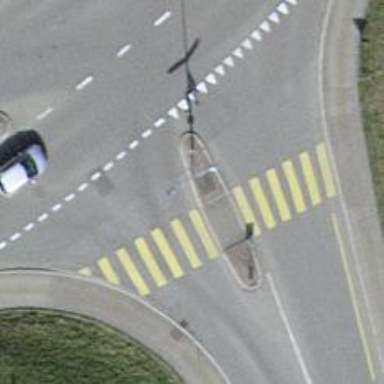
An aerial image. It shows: Marked pedestrian crossing with zebra designation and central island.